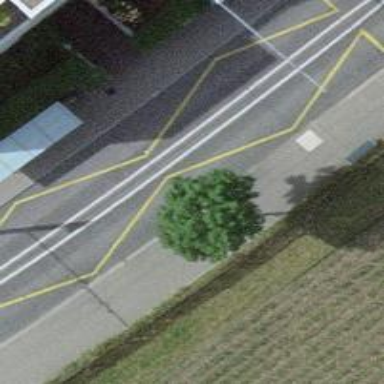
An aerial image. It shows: Bus stop for trolleybuses with designated stop position for public transport.